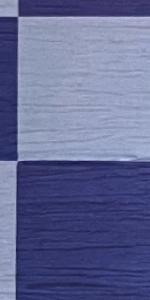
Label: Empty